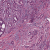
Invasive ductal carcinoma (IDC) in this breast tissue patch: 1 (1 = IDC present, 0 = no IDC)